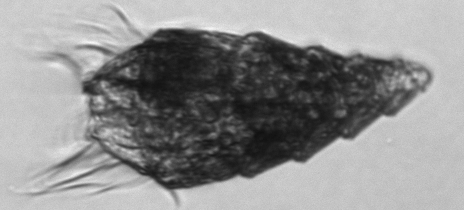
Label: Laboea_strobila